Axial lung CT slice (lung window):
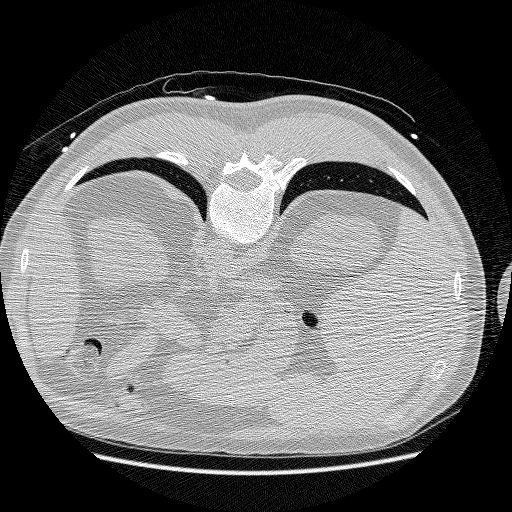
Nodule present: no